Question: I downloaded the SynEdit Unicode Vervion ( UniSynEdit ) , it contains packages of D5-D2009 , but i want to install it in Delphi 2010 ! , I loaded D2009 Package in D2010 IDE , It compiles successfully but there is no Menu item for Installing Package ! :

How can i install it in Delphi 2010 ? ( Notice that it compiles successfully )
thanks a lot ...
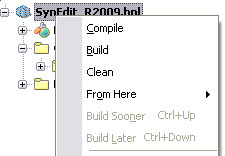
Answer: Looks like you've got the runtime package. There should be a separate design-time package, and that's the one you want to install.